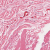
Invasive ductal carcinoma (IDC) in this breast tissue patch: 0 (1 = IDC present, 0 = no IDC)